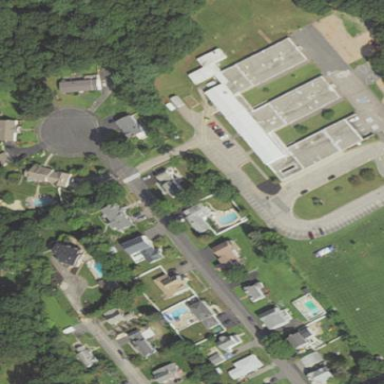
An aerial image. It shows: School building.